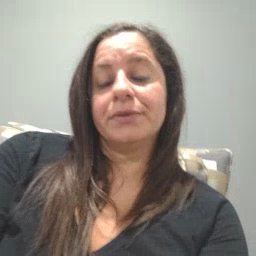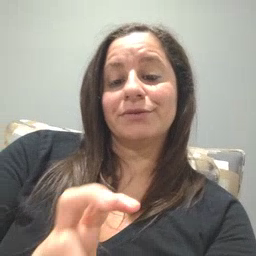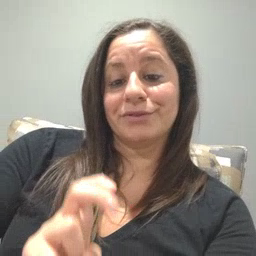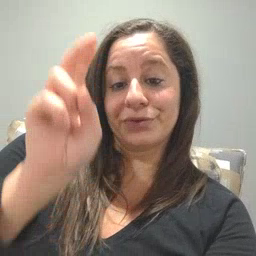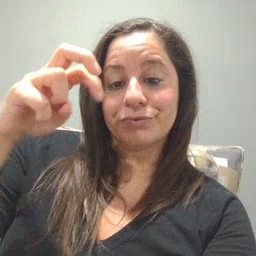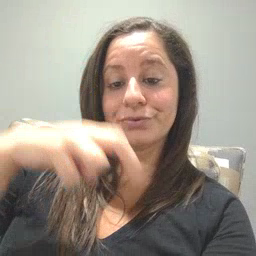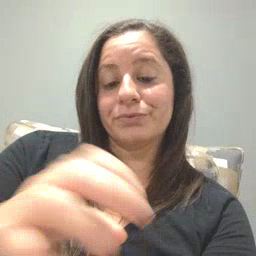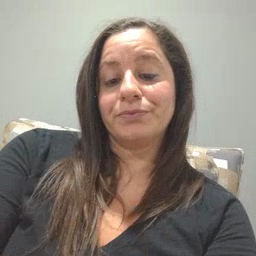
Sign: stairs